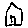
Label: house